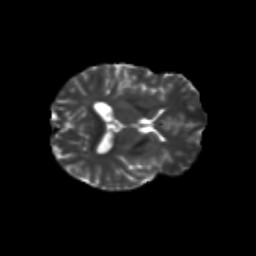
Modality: T2w
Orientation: axial
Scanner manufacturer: siemens
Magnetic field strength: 3 T
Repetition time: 9.2 s
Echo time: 0.084 s